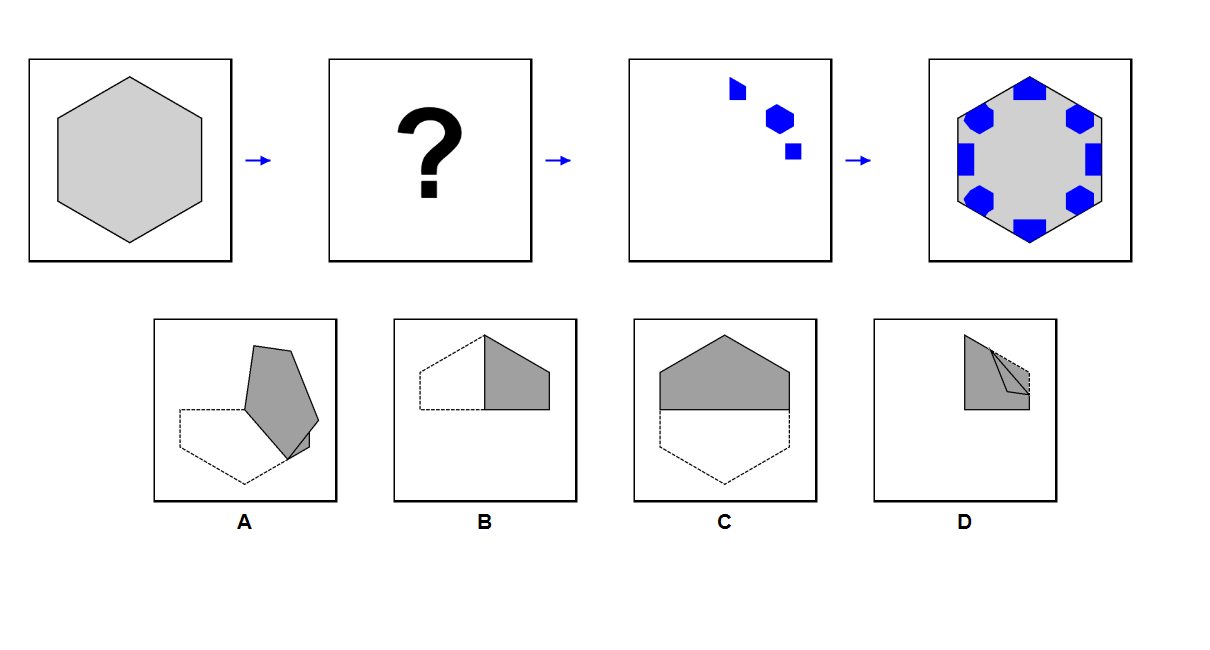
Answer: A